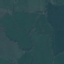
Land use / land cover: Pasture